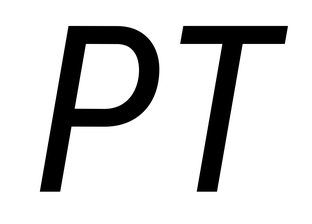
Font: Roboto-Italic_Condensed_Italic